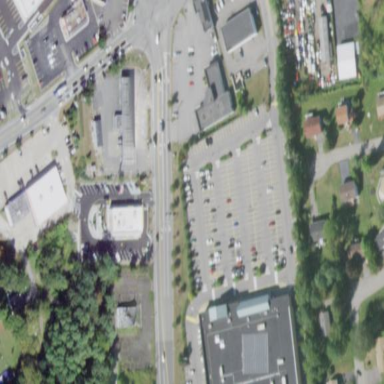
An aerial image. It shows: Retail area.